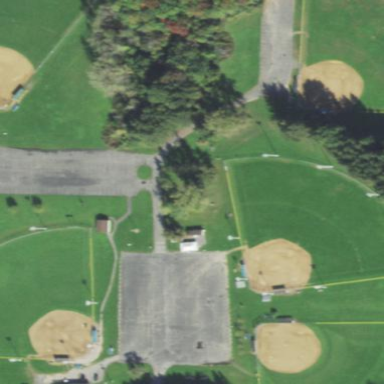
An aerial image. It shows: Baseball pitch for leisure land.